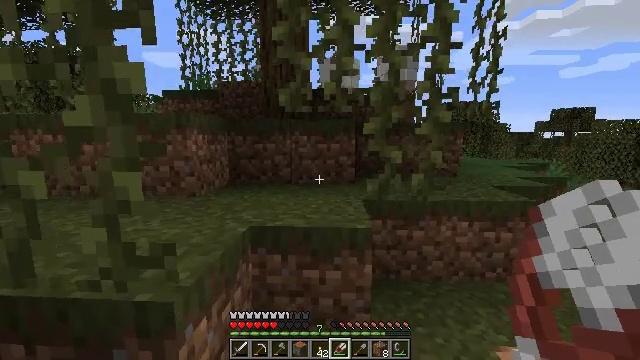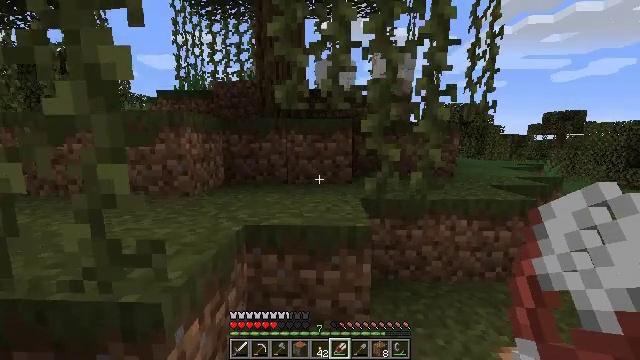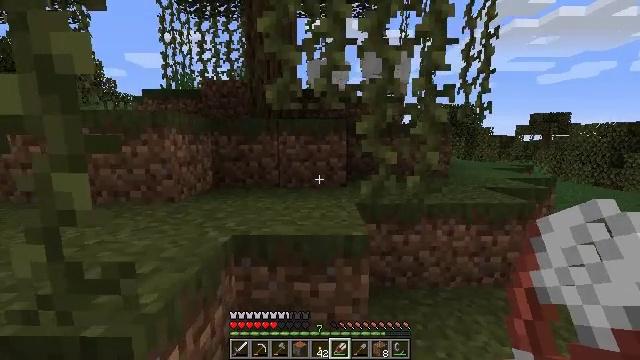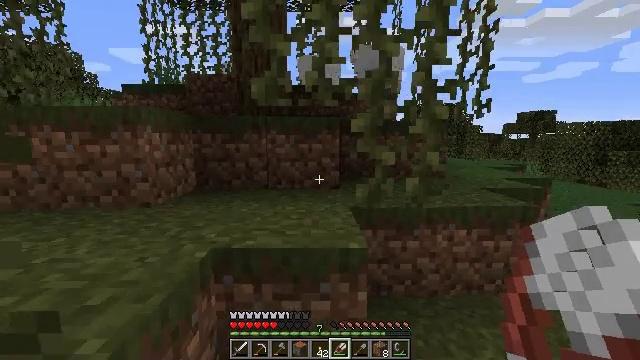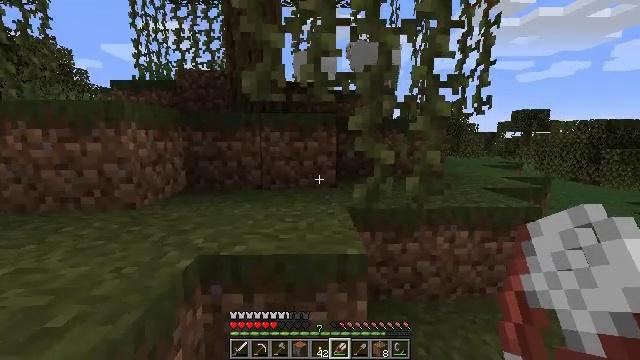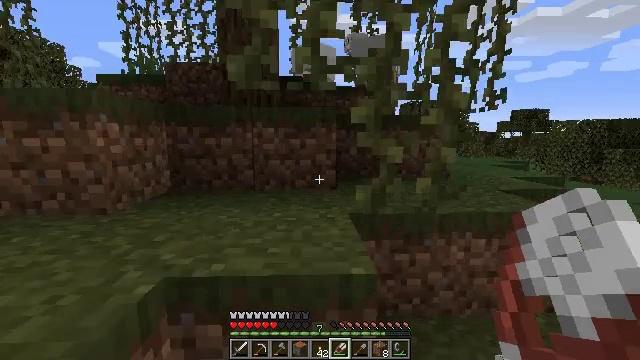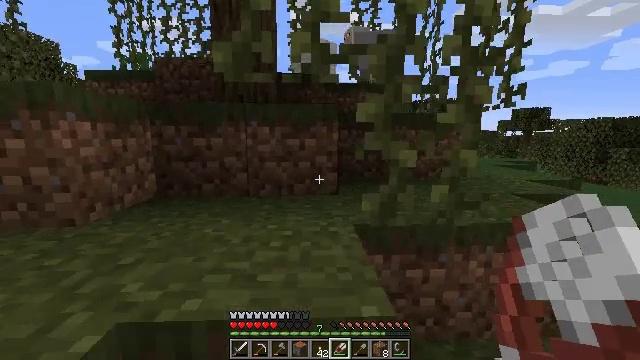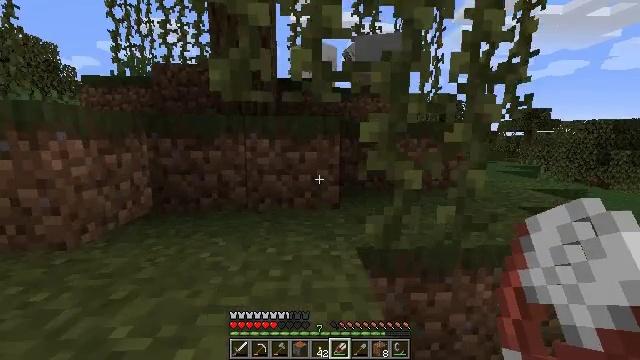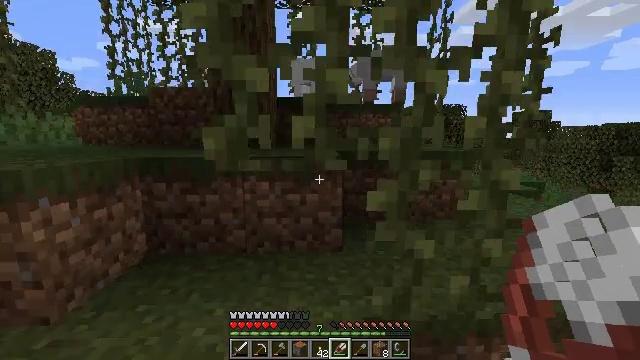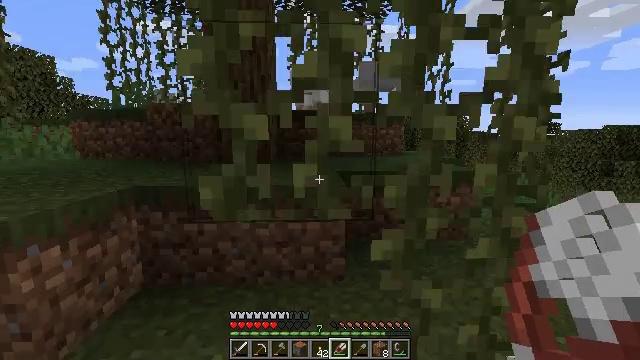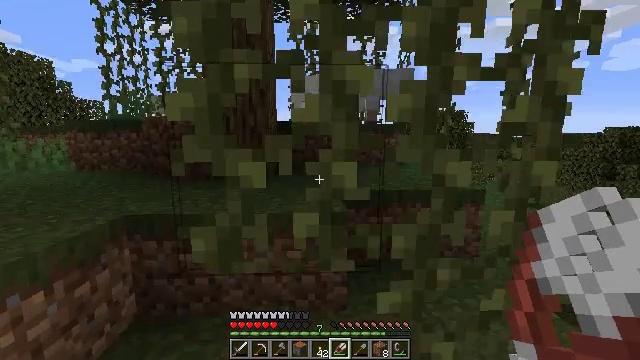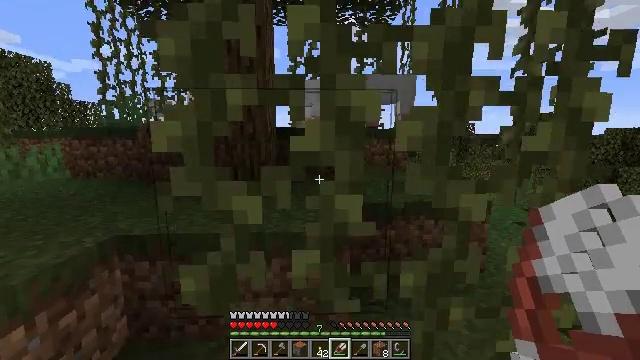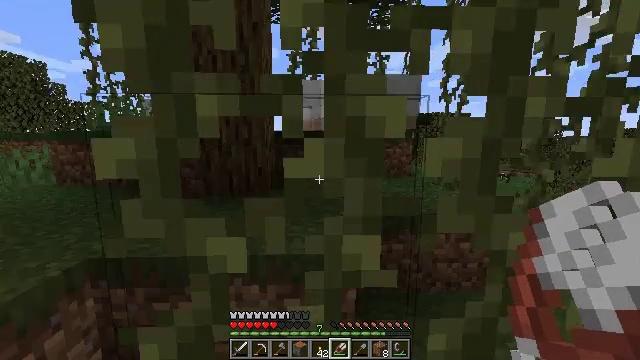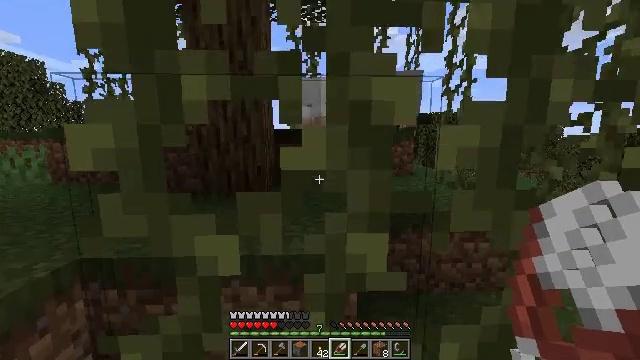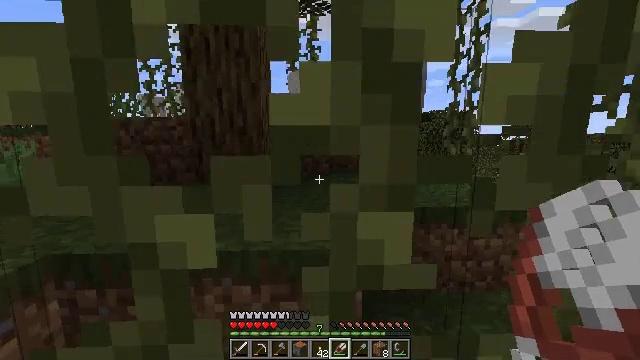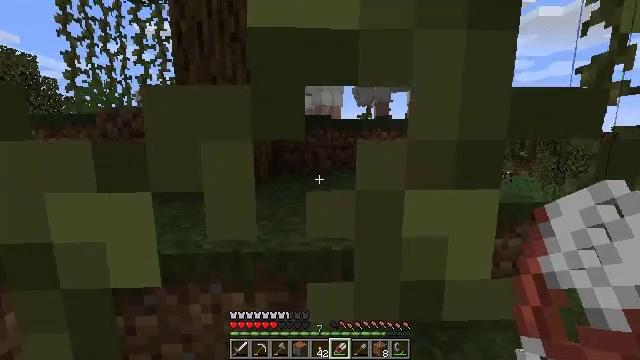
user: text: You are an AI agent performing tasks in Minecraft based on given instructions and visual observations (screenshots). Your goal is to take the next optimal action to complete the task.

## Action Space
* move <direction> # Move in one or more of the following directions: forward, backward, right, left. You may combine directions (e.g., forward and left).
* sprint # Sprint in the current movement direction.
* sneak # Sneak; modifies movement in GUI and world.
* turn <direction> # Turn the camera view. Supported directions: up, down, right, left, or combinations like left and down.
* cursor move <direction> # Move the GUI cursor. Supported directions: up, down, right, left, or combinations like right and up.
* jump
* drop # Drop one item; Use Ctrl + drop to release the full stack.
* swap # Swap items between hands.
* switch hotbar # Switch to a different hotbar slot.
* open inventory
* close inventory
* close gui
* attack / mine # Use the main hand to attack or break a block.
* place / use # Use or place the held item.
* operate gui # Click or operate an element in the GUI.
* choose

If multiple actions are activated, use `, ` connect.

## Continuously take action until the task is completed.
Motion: motion action
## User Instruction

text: Remove shears from the inventory.
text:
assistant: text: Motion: move forward
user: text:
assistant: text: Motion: move forward, turn right
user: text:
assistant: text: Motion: move forward, turn right
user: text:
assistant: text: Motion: move forward
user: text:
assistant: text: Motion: move forward
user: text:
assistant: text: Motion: move forward
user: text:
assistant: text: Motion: move forward, jump
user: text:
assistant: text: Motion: move forward, jump
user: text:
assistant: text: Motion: move forward, jump
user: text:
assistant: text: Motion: move forward, jump
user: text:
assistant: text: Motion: move forward
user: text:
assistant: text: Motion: move forward
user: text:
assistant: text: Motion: move forward
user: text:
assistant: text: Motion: move forward
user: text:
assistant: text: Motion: move forward
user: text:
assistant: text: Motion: move forward, turn right
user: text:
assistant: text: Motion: move forward, turn right
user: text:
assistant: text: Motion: move forward
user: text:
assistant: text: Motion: move forward
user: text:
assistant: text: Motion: move forward
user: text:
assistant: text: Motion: move forward
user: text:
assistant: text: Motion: move forward, jump
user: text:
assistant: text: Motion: move forward, jump
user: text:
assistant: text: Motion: move forward, jump
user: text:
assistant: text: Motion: move forward, jump
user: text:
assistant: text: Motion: move forward
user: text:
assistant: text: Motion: move forward, turn right
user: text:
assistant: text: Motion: move forward, turn right
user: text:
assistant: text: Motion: move forward, turn right
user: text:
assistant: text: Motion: move forward